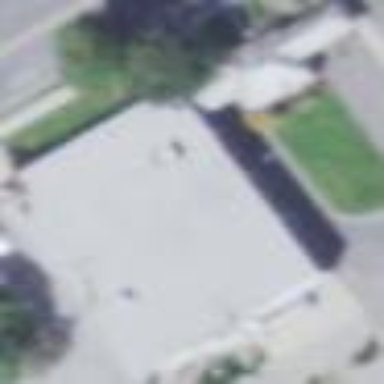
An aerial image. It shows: Commercial building.